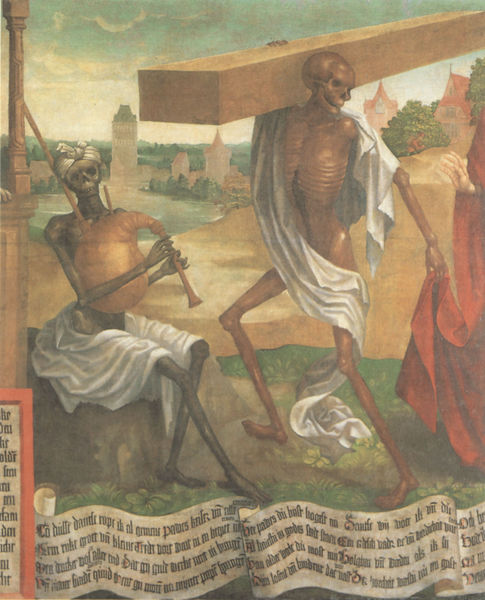
Titel: Revaler Totentanz: dudelsackspielender und sargtragender Tod
Standort: Tallinn, Nikolaikirche (EU)
Schlagwörter: gemälde, hand, himmel, kopf, umhang, weiß, wolken, bäume, gelb, grün, landschaft, see, sitzen, stadt, ausschnitt, hintergrund, holz, kleid, säule, gebäude, gras, rot, schloss, tuch, wiese, rock, architektur, band, leiche, schädel, tod, tof, tot, tragen, instrument, häuser, spiegelung, gewand, gold, stoff, tücher, musik, arbeit, turm, beine, schrift, figuren, spielen, balken, wiess, laken, reflexion, lachen, neger, schwarze, türme, text, tote, allegorie, flöte, leben, skelett, totenkopf, sarg, grab, toga, mittelalter, schriftrolle, fresko, dudelsack, turban, sklaven, aufstieg, musikant, bauen, gerippe, skellett, roter mantel, latein, balen, spruchband, schriftband, kadaver, bildausschnitt, spruchbänder, totentanz, pest, grauen, mantel rot, schwarzer tod, instrumenr, sch#del, pestgerippe, rotestuch, skelettetot